Interaction volume radius: 5 \u00c5
Interaction volume height: 15 \u00c5
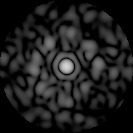
Disorder parameter: 0.8689